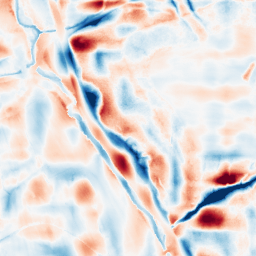
Category: wavelet
Decomposition family: wavelet_dwt
Decomposition parameters: wavelet: sym4
level: 5
Upsampling method: quadratic
Upsampling parameters: scale: 8
Upsampling scale: 8